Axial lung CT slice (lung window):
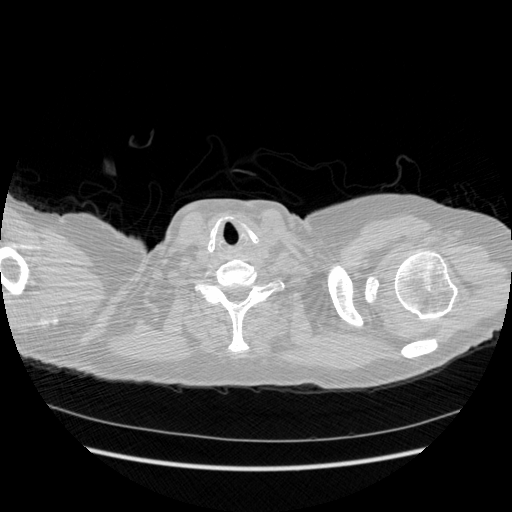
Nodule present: no